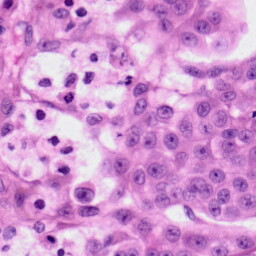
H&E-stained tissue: Skin